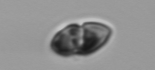
Label: Dinophyceae